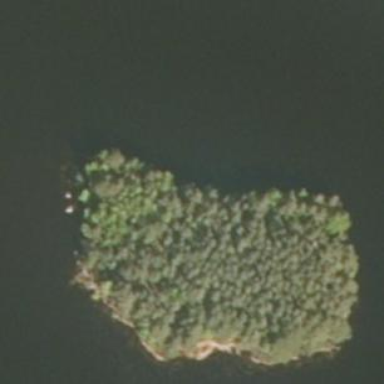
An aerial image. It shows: Island.